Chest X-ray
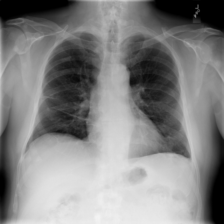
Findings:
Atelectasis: positive
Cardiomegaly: negative
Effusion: negative
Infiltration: negative
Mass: negative
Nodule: negative
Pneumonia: negative
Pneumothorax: negative
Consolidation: negative
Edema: negative
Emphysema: negative
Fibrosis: negative
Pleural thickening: negative
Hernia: negative